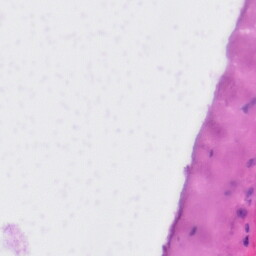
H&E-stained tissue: Liver